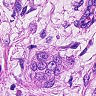
Metastatic tissue present: yes